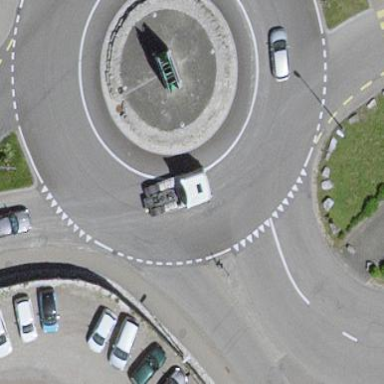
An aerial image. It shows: Tertiary road made of asphalt leading to roundabout junction.